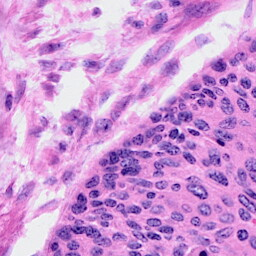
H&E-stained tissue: Cervix